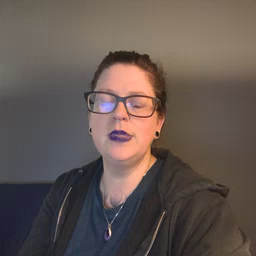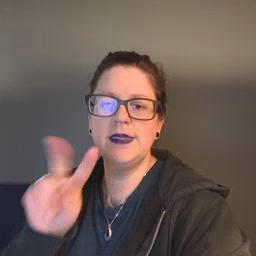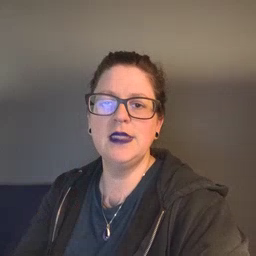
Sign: TV